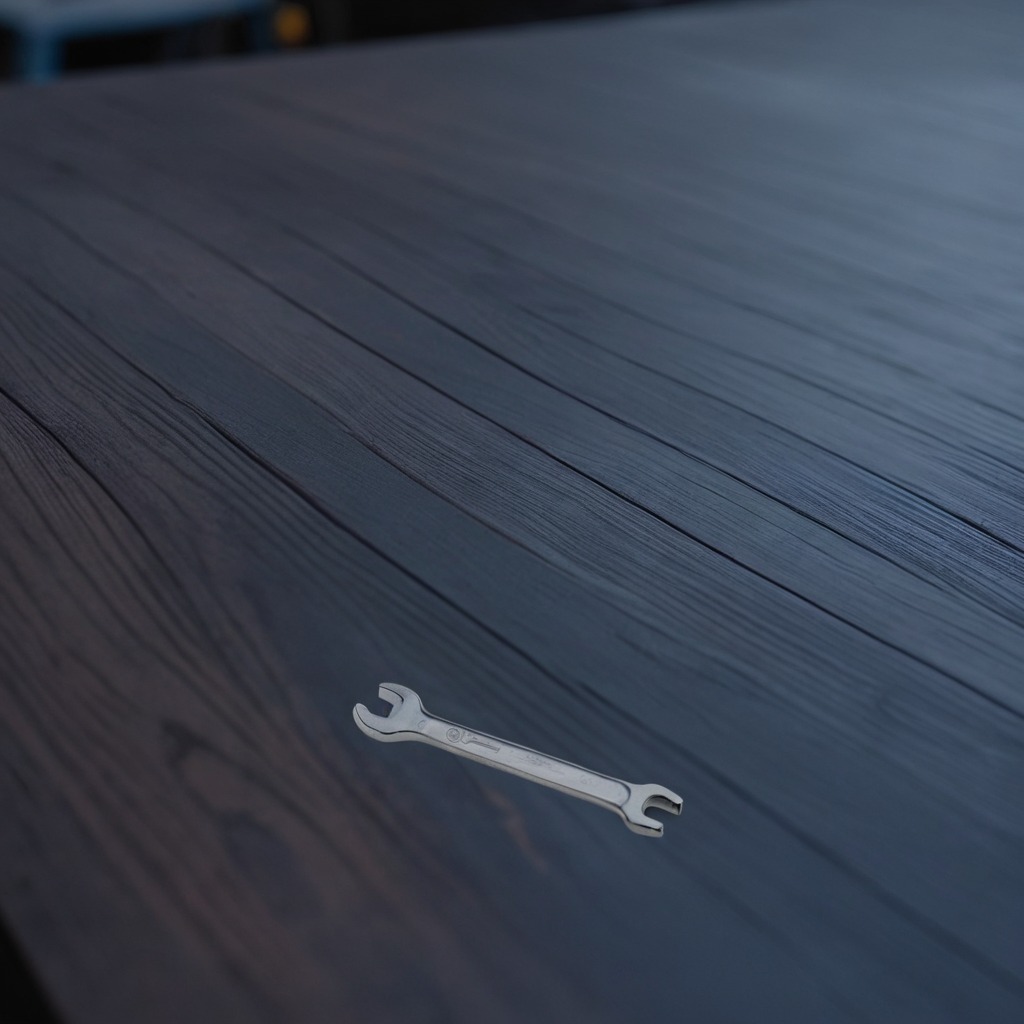
An wrench is lying on the table.